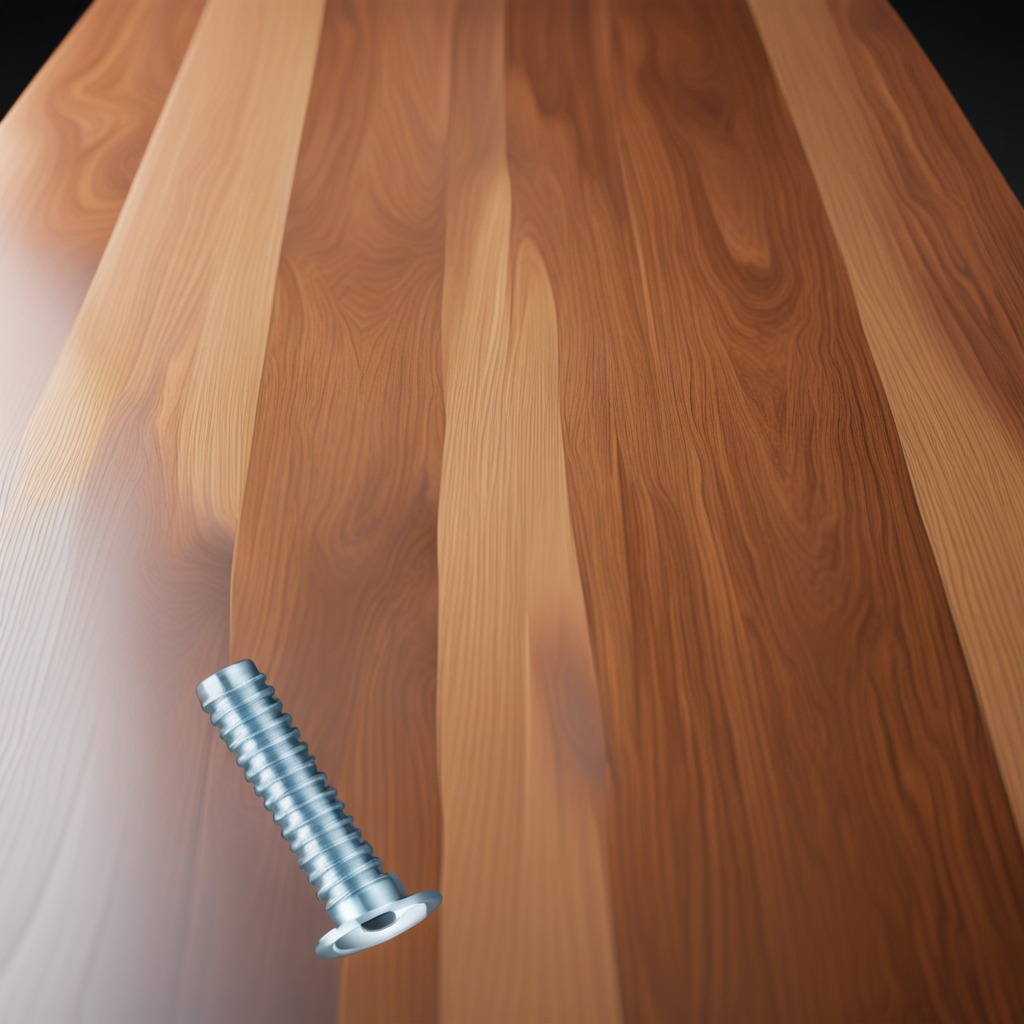
A metal screw lies on a wooden table in a carpentry studio.